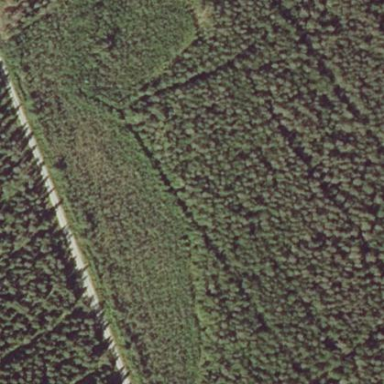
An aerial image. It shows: Forest area with natural scrub vegetation.